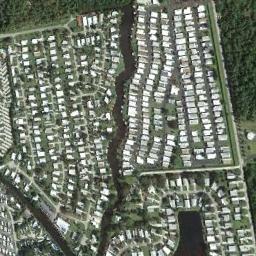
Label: mobile_home_park